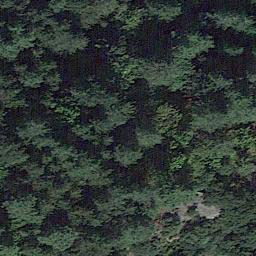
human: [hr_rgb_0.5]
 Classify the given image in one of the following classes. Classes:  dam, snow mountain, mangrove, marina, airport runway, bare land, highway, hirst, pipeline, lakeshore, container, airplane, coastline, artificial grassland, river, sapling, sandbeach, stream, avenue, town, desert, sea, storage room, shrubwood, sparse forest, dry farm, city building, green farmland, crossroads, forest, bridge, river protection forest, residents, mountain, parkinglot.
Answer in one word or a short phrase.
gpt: forest